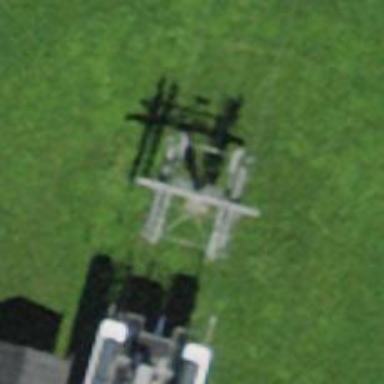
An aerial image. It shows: Pylon used for aerialway.